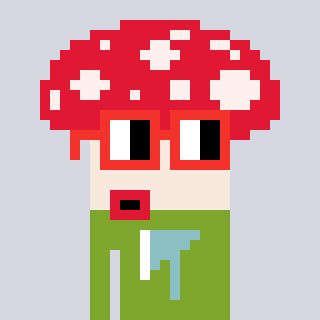
a pixel art character with square red glasses, a mushroom-shaped head and a slimegreen-colored body on a cool background